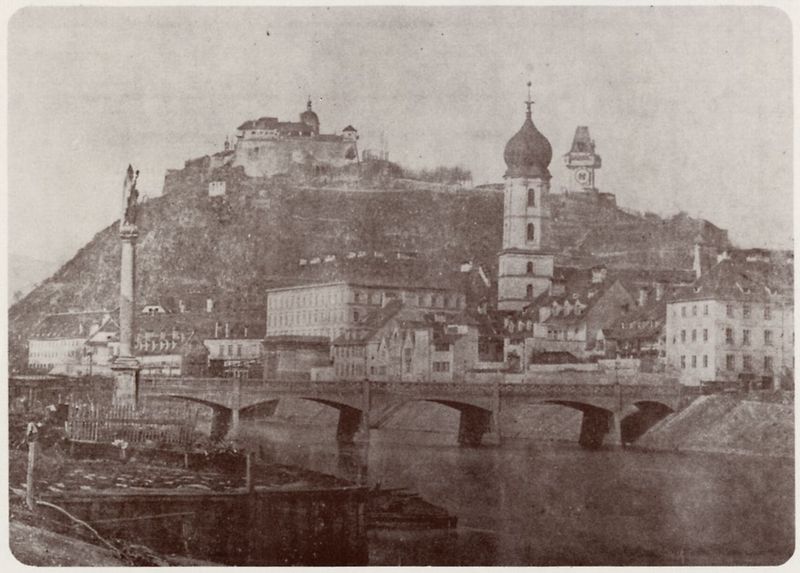
Titel: Blick vom linken Murufer auf den Grazer Schlossberg
Künstler: Josef Bosch
Standort: Graz
Institution: Bild- und Tonarchiv des Steiermärkischen Landesmuseums Joanneum
Schlagwörter: berg, himmel, schatten, wasser, fluss, kirchturm, stadt, ufer, fenster, grau, licht, pfeiler, schwarz, säule, weiss, gebäude, haus, schloss, zaun, häuser, hügel, brücke, kirche, figur, boot, boote, kahn, turm, garten, statue, schiff, wellen, papier, ansicht, bogen, ort, vedute, abhang, hang, dächer, kleinstadt, sepia, kuppel, promenade, böschung, uhr, foto, fotografie, photographie, stadtansicht, burg, türme, zwiebelturm, palast, denkmal, festung, gauben, schwarzweiss, photo, mauern, obelisk, klsoter, heiliger, aufnahme, anlegestelle, turmuhr, würzburg, boegen, siegessäule, salzburg, kiche, vrücke, überquerung, borgen, satdt, main, brückenheiliger, fotograpgie, fofo, nepomuk, weii, hübel, schloss säule, kirche salzburg, hohensalzburg, wiebelturm